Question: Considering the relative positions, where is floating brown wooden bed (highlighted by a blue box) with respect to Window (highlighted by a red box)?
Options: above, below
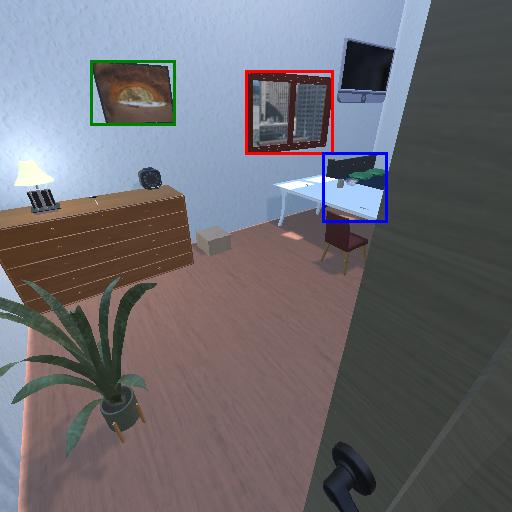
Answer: above